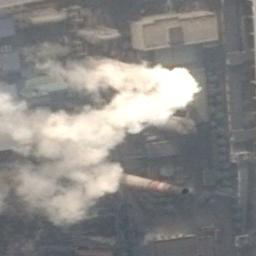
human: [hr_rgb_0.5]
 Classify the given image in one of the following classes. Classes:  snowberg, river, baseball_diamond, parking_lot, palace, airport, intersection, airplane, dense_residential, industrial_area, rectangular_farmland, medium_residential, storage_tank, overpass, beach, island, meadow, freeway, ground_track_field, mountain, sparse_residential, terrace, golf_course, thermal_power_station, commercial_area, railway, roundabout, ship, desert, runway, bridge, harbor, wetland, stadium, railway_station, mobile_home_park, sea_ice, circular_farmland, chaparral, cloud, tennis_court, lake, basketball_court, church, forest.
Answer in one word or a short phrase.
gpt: thermal_power_station